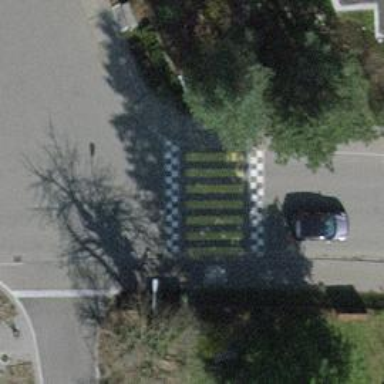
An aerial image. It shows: Crossing with traffic-calming table.